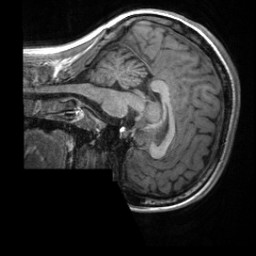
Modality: T1w
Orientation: sagittal
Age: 20
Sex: female
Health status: healthy
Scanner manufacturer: siemens
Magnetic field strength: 3 T
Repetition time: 2 s
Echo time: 0.00232 s